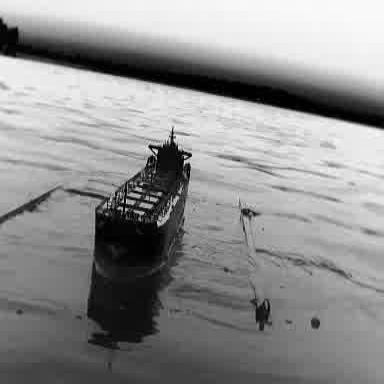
There is a liner in the infrared image.